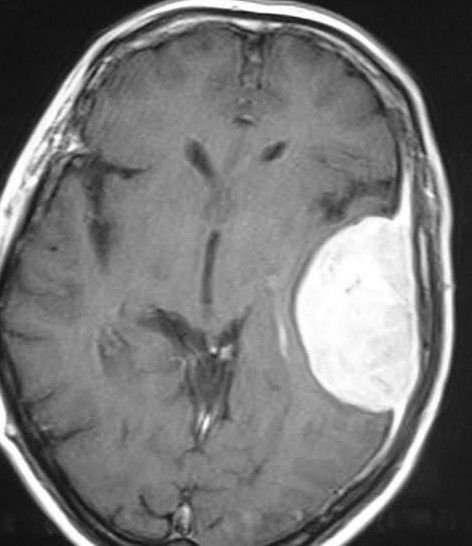
Label: meningioma